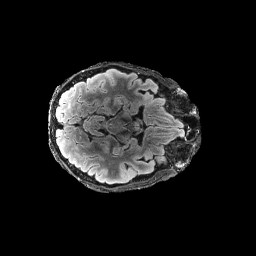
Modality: FLAIR
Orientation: axial
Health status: ill
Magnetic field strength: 3 T